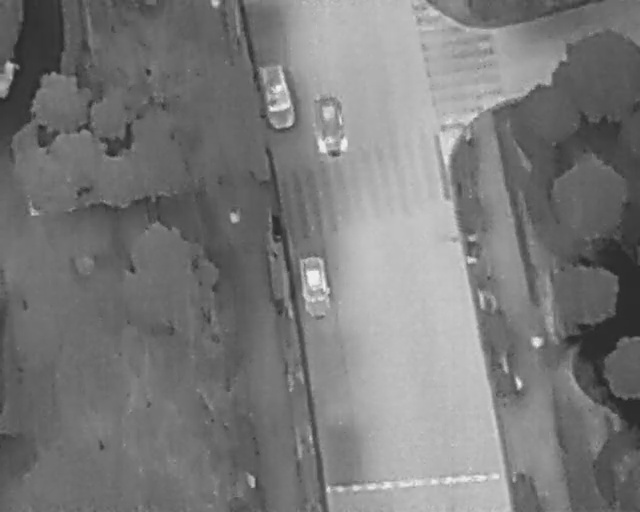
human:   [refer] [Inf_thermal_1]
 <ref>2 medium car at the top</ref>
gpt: <box>[[37, 15, 48, 20, 165], [46, 21, 56, 27, 171]]</box>

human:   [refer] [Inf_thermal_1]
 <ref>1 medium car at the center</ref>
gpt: <box>[[43, 53, 54, 58, 171]]</box>